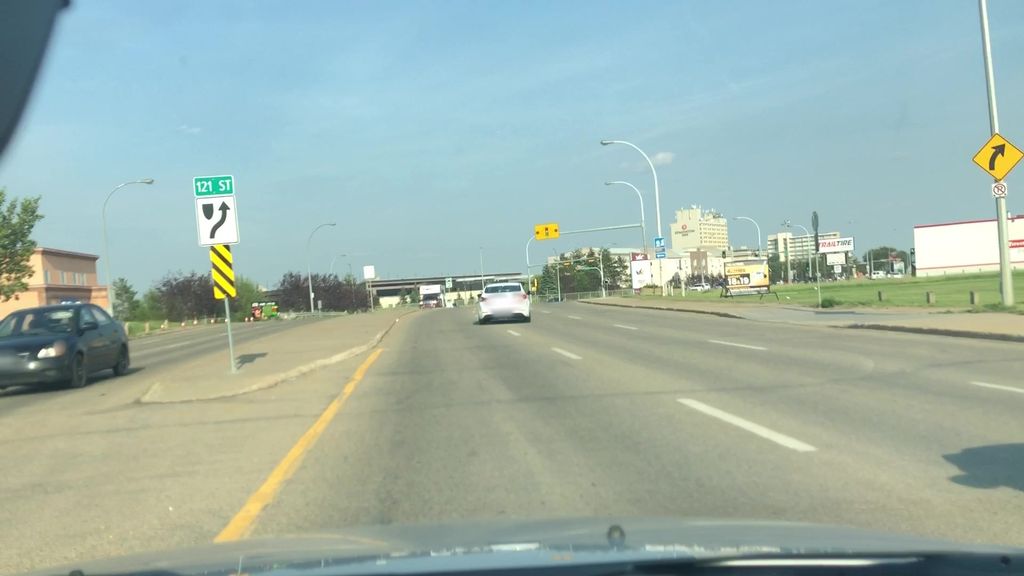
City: edmonton